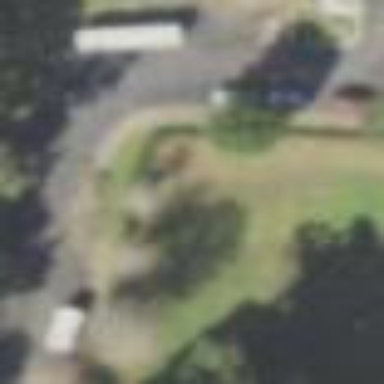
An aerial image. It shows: Paved parking area.